Question: I have many boxes('div') are different sizes.
The following is screenshot about the problem:

'''
<div id="categories_container">
<div class="main_category">
<div class="categories_title"><a href="#"> <img src="template/images/image.png" alt="" /><h2> Title </h2></a>
<div style="clear:both;"></div>
</div>
<ul>
<li> <a href="#" title=""> item </a>
</li>
</ul>
</div>
</div>
'''
'''
div#center_container {}
div#categories_container {width:65%; margin:5px; float:left;}
div.main_category {width:197px; float:right; margin:0 10px 10px 0;}
div.categories_title img {float:right; margin-left:5px}
div.categories_title h2{float:right; font-size:20px;}
div.main_category ul {list-style-type:none; margin:0; padding:0}
div.main_category ul li {margin: 0 0 .2em 0;}
div.main_category ul li a{color:#6E6B64; font:normal 18px tahoma; display:block; background-color:#f4f4f4; padding: .2em .3em;}
div.main_category ul li a:hover {color:#F37020; background-color:#e7e7e7;}
'''
I want no blank space between every box, no matter what the size of each box.
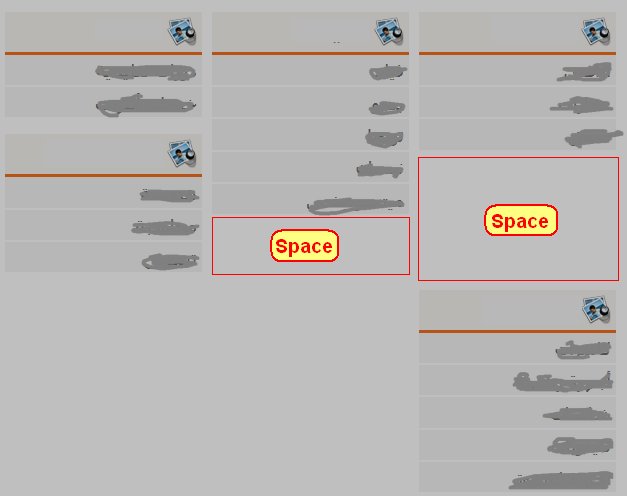
Answer: If you want to remove unwanted spaces, you can create three container and place your categories
'''
<div id="categories_container">
<div class="col col1">
<div class="category">cat</div>
<div class="category">cat</div>
</div>
<div class="col col2">
<div class="category">cat</div>
<div class="category">cat</div>
</div>
<div class="col col3">
<div class="category">cat</div>
<div class="category">cat</div>
</div>
</div>
'''
'''
.col {
width: 33%;
float: left;
}
#categories_container {
overflow: hidden;
}
'''
<URL>